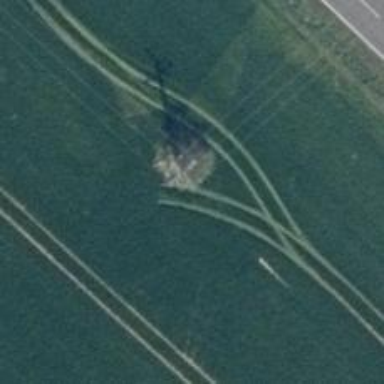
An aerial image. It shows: Power pole.